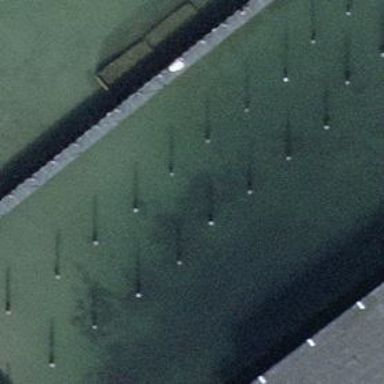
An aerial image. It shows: Man-made pier.